Question: I am trying to setup a remote database connection to a server running MySQL version 5.0.96. When I execute I get the following error.
Any assistance is appreciated.

Here is my connection code:
Public Function opendb()
'''
Dim oConn As ADODB.Connection
Dim Server_Name As String
Dim User_Name As String
Dim Password As String
Dim Database_Name As String
Server_Name = Sheets("_config").Range("B2").value
User_Name = Sheets("_config").Range("B3").value
Password = Sheets("_config").Range("B4").value
Database_Name = Sheets("_config").Range("B5").value
Set oConn = New ADODB.Connection
oConn.Open "DRIVER={MySQL ODBC 5.0.96 Driver};" & _
"SERVER=Server_Name;" & _
"DATABASE=Database_Name;" & _
"USER=User_Name;" & _
"PASSWORD=Password;" & _
"Option=3"
'''
End Function
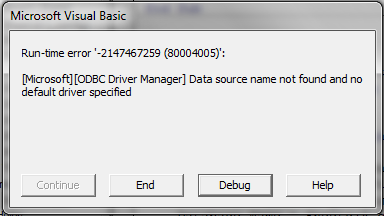
Answer: MySQL server is running 5.0.96. DO NOT INSTALL MySQL Connector/ODBC 5.2.6. This driver is NOT backwards compatible from VBA. If you have it installed and you are having the same problem I did do the follow:
1) FIRST remove any User & System Data Sources you have added
2) Uninstall all ODBC 5.2 drivers
3) Installed Connector/ODBC 3.51.30. (You May Need to Reboot)
4) Make your Connection String > DRIVER={MySQL ODBC 3.51 Driver};
Hope this saves you lots of time.